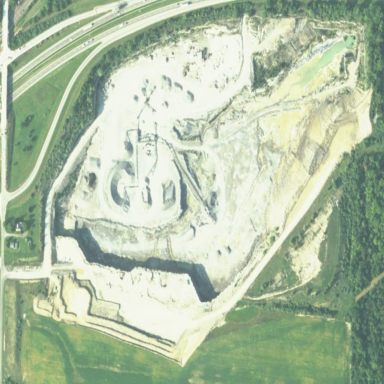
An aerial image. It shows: Quarry used for extracting aggregate and dimension stone resources.